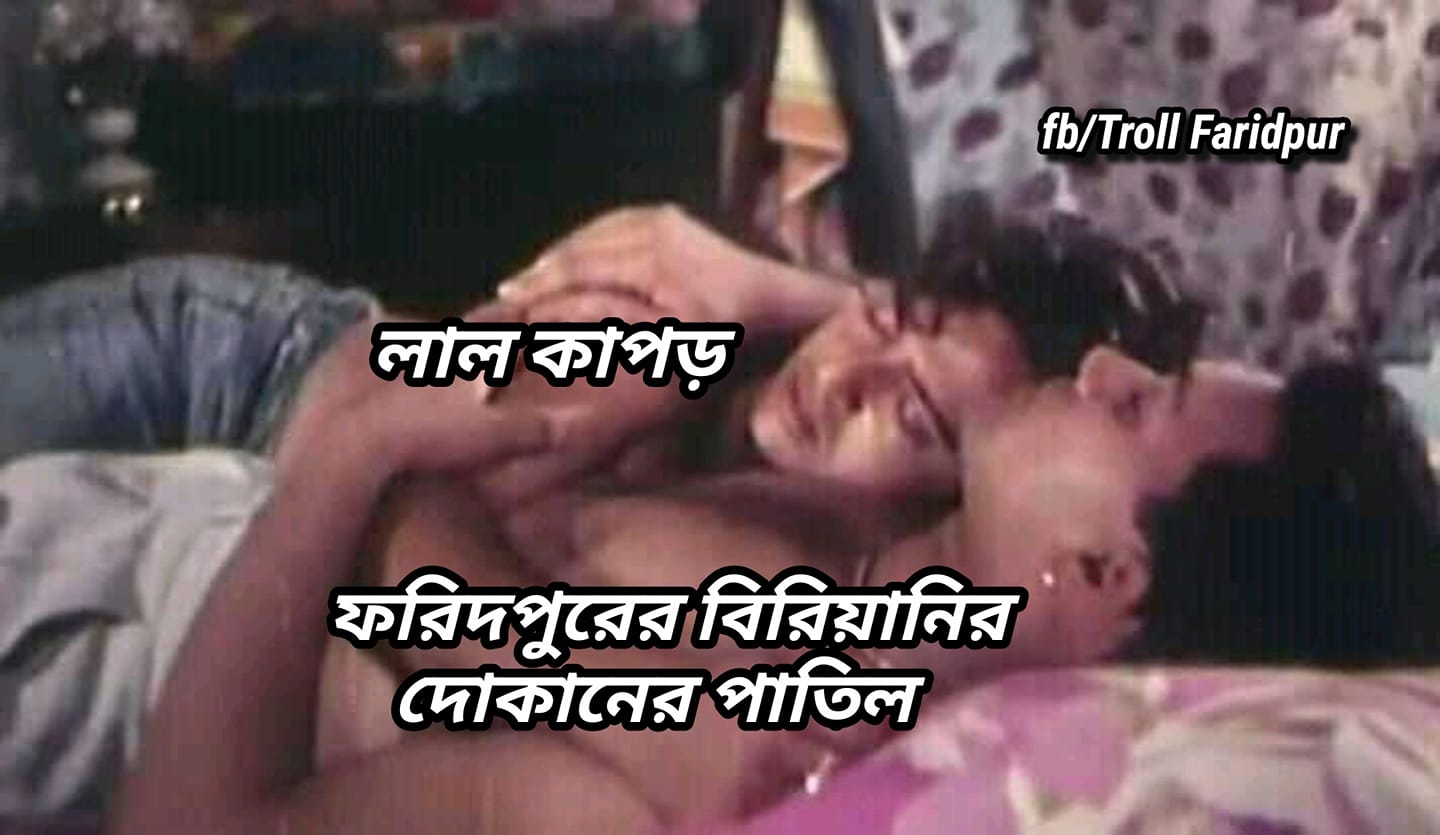
Caption: লাল কাপড়     ফরিদপুরের বিরিয়ানির দোকানের পাতিল
Label: non-hate